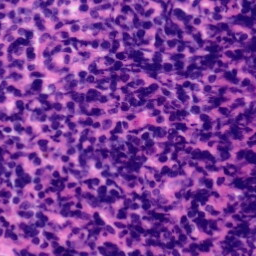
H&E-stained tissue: Tonsil